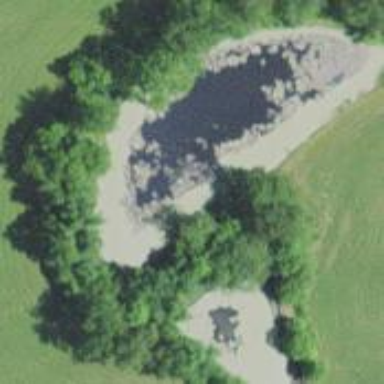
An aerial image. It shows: Peaceful pond surrounded by nature.